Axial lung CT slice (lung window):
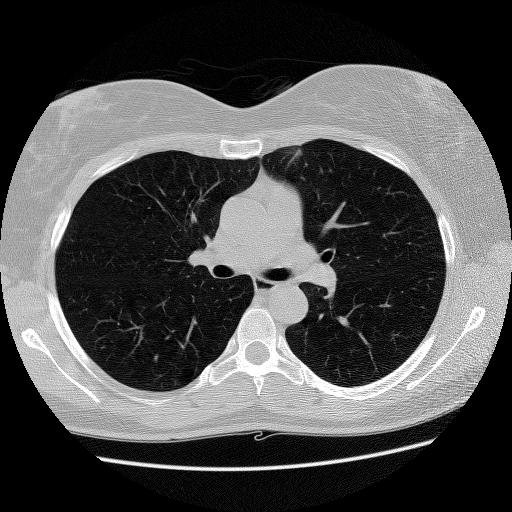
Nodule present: no